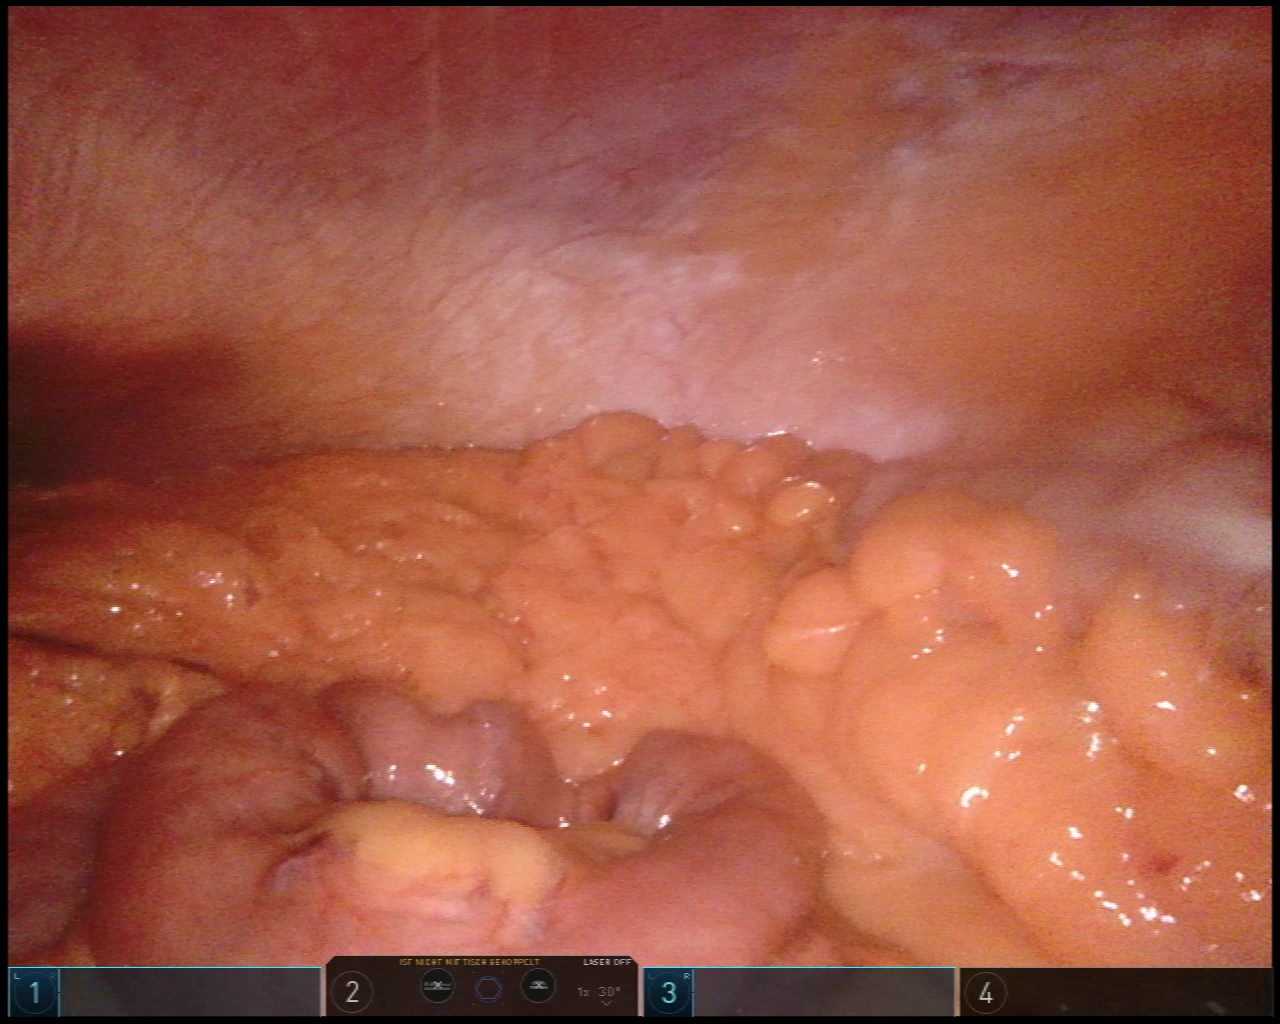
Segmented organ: abdominal_wall
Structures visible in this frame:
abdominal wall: yes
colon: yes
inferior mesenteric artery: no
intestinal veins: no
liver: no
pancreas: no
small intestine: yes
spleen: no
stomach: no
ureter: no
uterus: no
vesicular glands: no